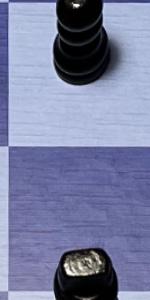
Label: Empty